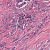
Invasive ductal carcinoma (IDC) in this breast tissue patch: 1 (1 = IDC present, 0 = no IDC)